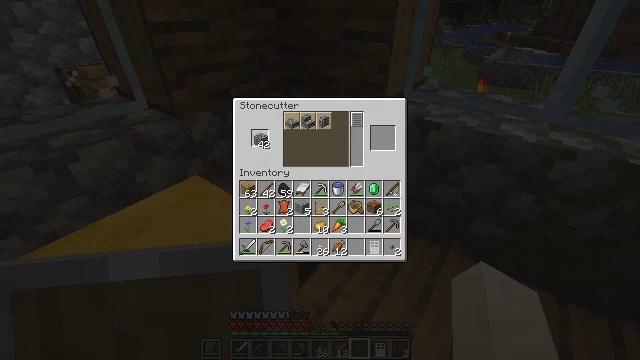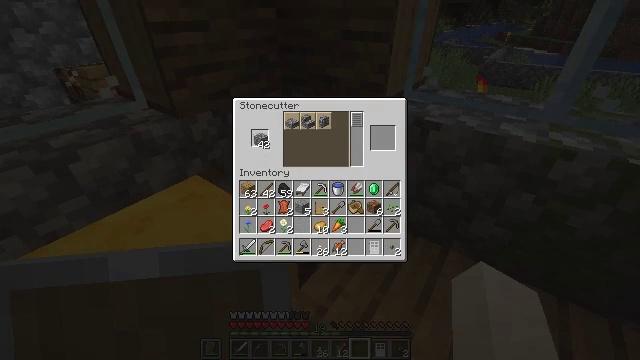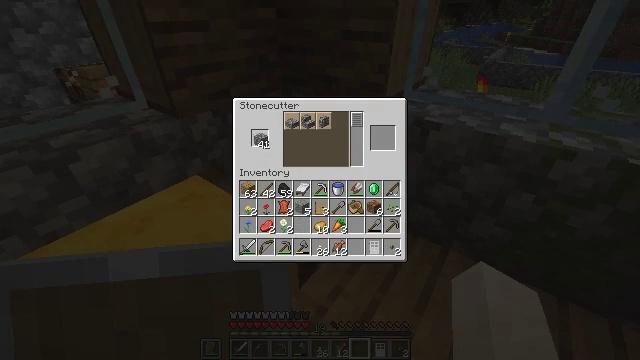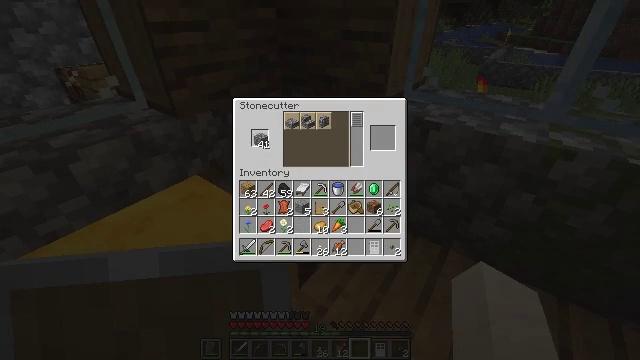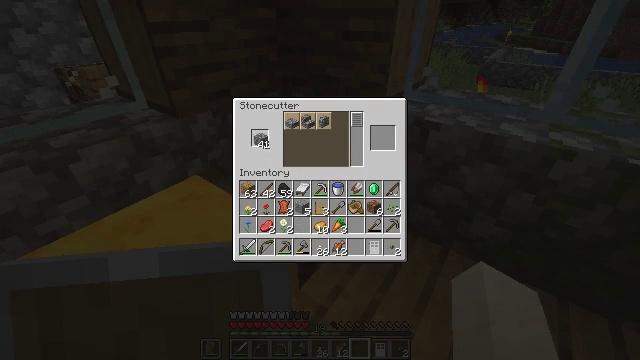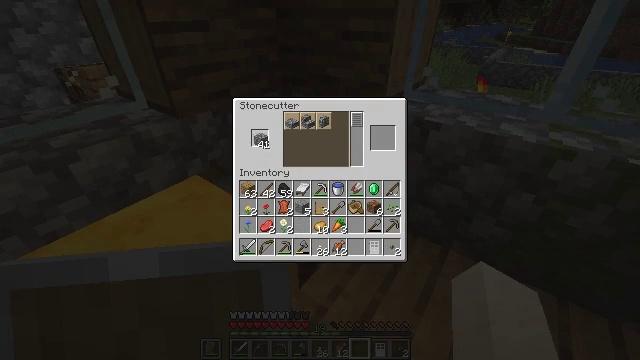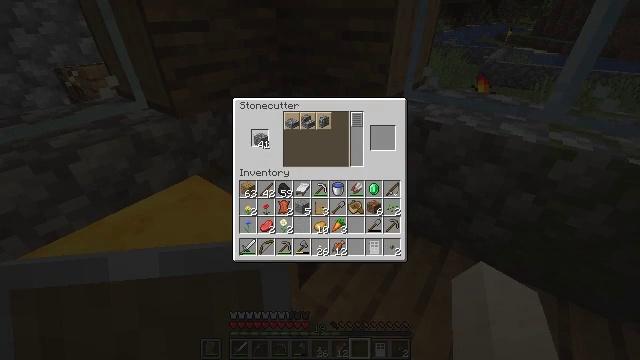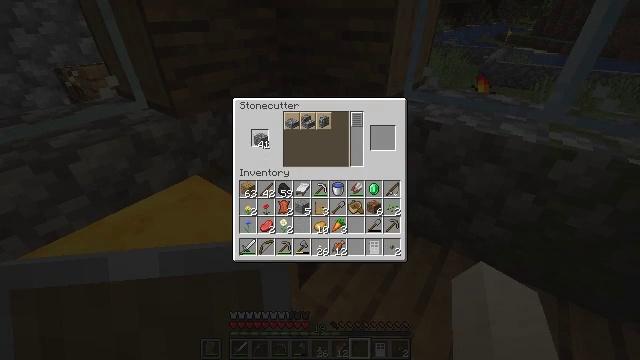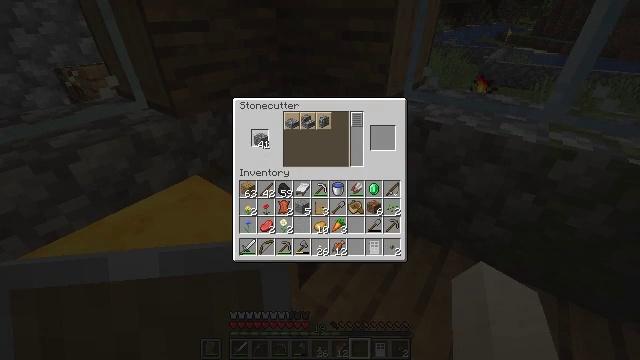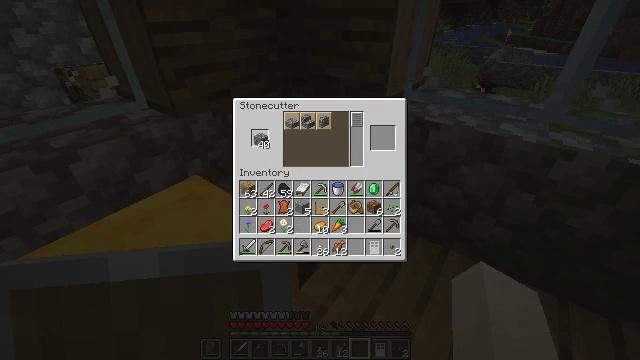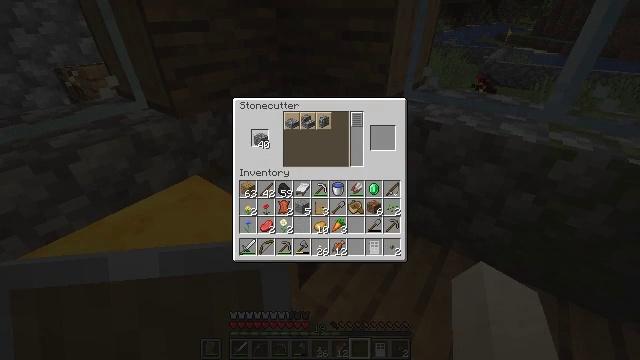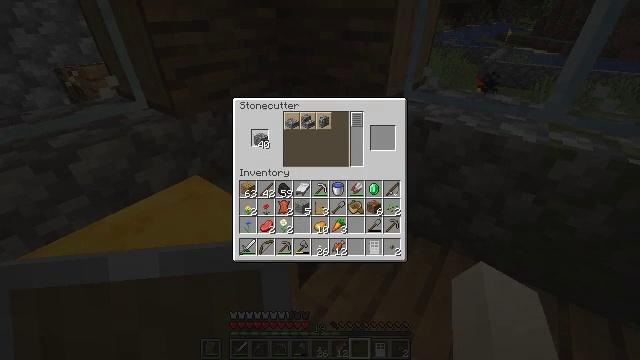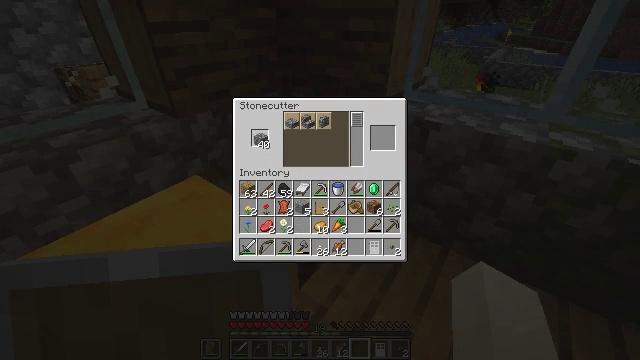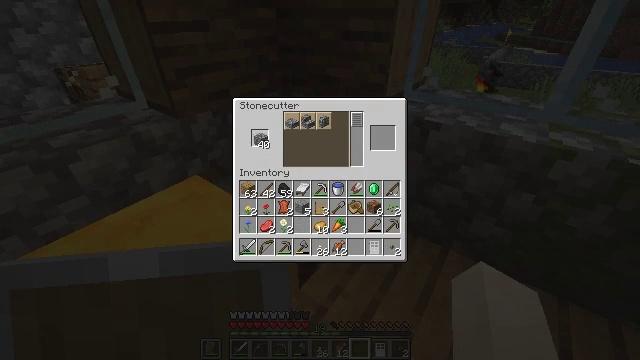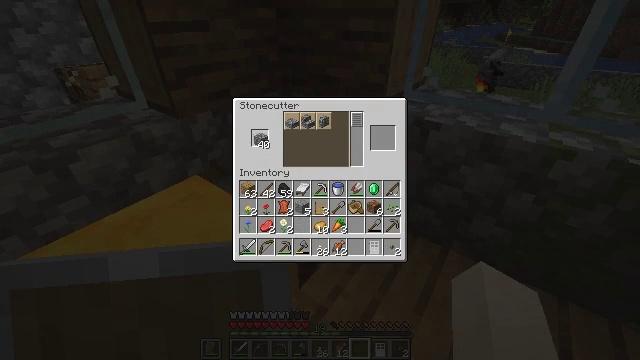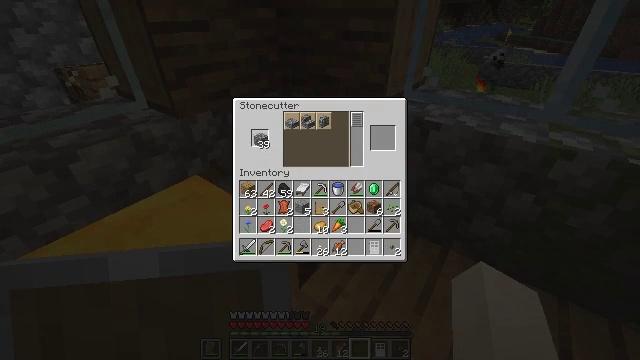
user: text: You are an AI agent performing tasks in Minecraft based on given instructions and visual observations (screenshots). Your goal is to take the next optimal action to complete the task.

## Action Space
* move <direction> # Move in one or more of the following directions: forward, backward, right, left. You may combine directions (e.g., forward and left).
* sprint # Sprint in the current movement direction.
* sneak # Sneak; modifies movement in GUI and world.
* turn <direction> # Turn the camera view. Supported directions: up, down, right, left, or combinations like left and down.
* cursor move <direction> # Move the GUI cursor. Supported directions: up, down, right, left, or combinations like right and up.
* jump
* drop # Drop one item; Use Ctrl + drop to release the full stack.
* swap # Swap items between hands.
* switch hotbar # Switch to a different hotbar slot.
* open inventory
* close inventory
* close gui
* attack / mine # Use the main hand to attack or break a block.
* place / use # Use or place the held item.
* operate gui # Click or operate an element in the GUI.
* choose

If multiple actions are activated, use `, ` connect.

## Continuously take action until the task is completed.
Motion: motion action
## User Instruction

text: Get wheat from the farmland.
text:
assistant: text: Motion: choose
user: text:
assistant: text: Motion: no_op
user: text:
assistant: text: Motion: no_op
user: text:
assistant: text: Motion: no_op
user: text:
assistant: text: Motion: no_op
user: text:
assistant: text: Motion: choose
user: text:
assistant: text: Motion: choose
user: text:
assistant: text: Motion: choose
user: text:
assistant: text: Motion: no_op
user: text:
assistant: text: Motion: no_op
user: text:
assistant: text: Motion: no_op
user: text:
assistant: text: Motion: no_op
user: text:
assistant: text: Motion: choose
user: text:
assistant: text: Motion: choose
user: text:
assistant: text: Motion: no_op
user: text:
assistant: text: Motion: no_op
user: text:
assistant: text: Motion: no_op
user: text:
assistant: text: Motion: no_op
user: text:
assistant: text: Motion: no_op
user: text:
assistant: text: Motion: cursor move right and down
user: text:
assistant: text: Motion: cursor move right and down
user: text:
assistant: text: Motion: no_op
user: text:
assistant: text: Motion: no_op
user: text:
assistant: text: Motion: cursor move down
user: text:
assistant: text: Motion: no_op
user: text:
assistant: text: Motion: operate gui
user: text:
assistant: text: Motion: operate gui
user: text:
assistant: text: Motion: no_op
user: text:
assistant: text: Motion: no_op
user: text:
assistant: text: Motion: no_op